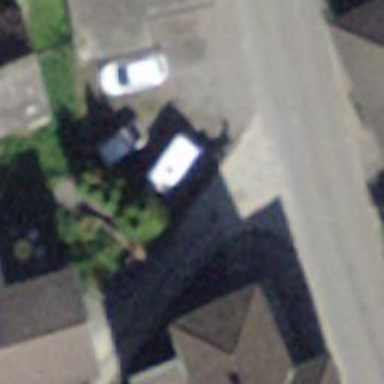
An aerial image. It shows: Alleyway designated as service road.